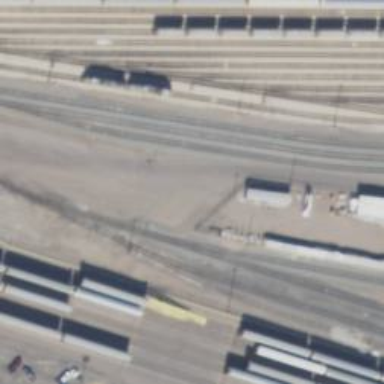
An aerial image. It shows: Railway yard.